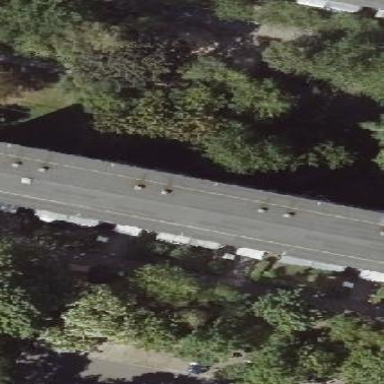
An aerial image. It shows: Apartment building with flat roof.